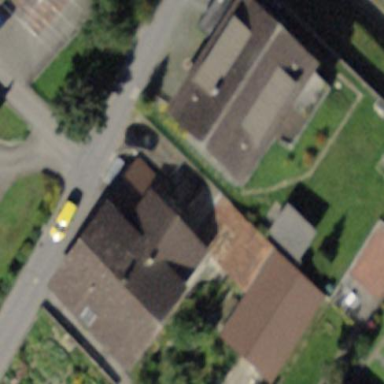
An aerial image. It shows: Residential building.